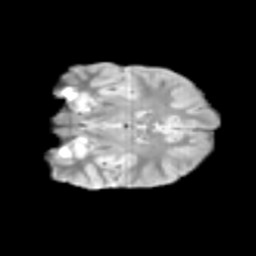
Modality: T2w
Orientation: coronal
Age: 12
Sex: female
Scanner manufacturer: siemens
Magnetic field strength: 3 T
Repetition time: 3.8 s
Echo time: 0.07 s